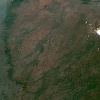
Label: land